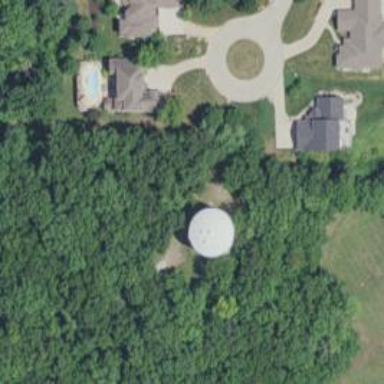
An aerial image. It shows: Silo.